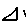
Label: triangle